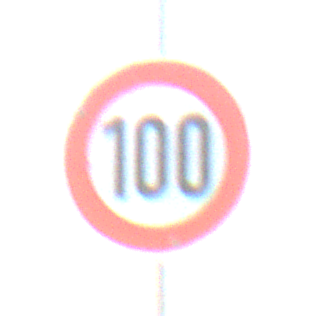
Verkehrszeichen: Geschwindigkeit100
Umgebung: Outdoor, Nature
Tageszeit: SunriseSunset
Wetter: Clear
Licht: Natural
Jahreszeit: NotSpecified
Kontrast: HighContrast